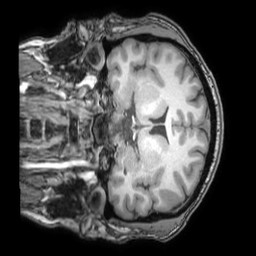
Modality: T1w
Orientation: coronal
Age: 25
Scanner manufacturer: philips
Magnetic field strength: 3 T
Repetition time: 0.007 s
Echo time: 0.003501 s